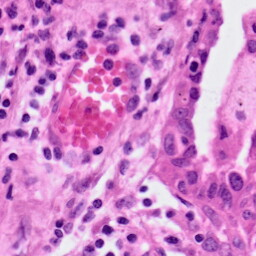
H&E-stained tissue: Lung